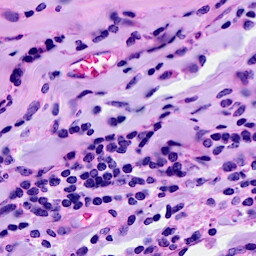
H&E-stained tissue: Breast